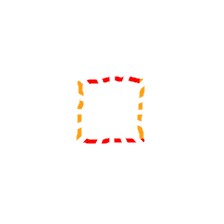
Shape: square